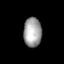
Tissue: lung
Cell type: Endothelial cells
Senescence score: 0.6509
Nuclear area (px): 518
Mean DAPI intensity: 161.502